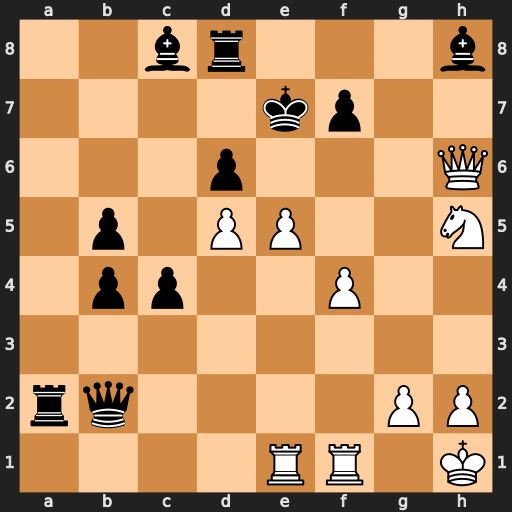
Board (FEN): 2br3b/4kp2/3p3Q/1p1PP2N/1pp2P2/8/rq4PP/4RR1K
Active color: w
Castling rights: -
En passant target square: -
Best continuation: exd6+ Kd7 Re7#